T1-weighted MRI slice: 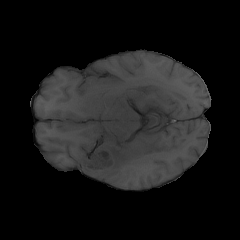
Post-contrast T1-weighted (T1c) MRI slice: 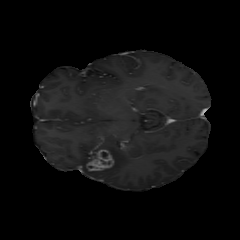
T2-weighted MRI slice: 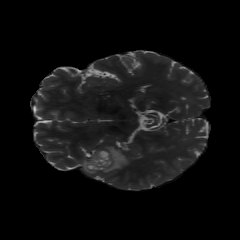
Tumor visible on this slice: yes